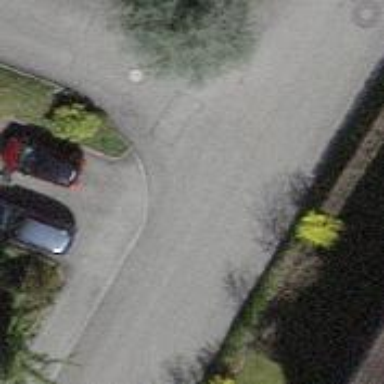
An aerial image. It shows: Kerb barrier.